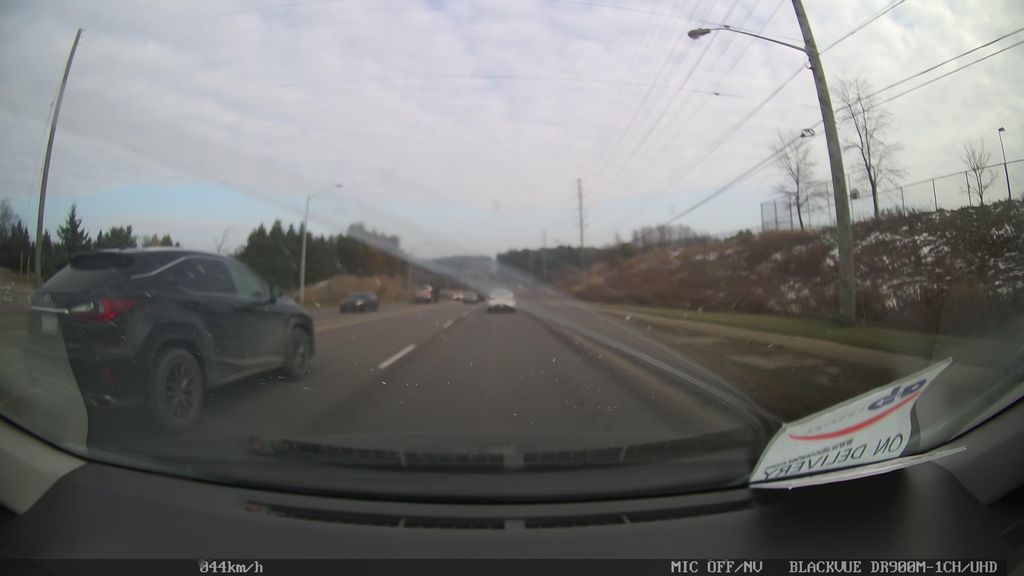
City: toronto